Question: What is the correct HBM mapping for the scenario below?
I need to qualify 'ValueItem' in the database as either an Income or Expense item in order for NHibernate to load it into the correct list when loading it.
The contetns of the IncomeItems and ExpenseItems collections are the same when retrieving 'Container' from the DB.

'''
public class Container
{
public virtual IList<ValueItem> IncomeItems { get; set; }
public virtual IList<ValueItem> ExpenseItems { get; set; }
}
public class ValueItem
{
public virtual double Amount { get; set; }
public virtual string Description { get; set; }
}
'''
'''
<class name="Container">
<id name="Id">
<generator class="hilo" />
</id>
<list name="IncomeItems " cascade="all-delete-orphan">
<key column="ContainerId" />
<index column="ItemIndex" />
<one-to-many class="ValueItem"/>
</list>
<list name="ExpenseItems " cascade="all-delete-orphan">
<key column="ContainerId" />
<index column="ItemIndex" />
<one-to-many class="ValueItem"/>
</list>
</class>
<class name="ValueItem">
<id column="Id" type="int">
<generator class="hilo" />
</id>
<property name="Amount" />
<property name="Description" />
</class>
'''
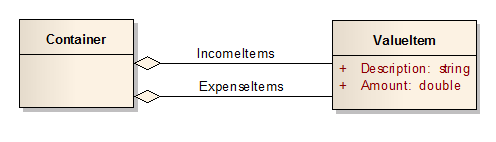
Answer: This answer from <URL> solves my problem:
Don's answer:
I have a similar mapping to yours, except that I am using bags instead of lists, I have inverse="true", cascade set to the default, I explicitly set the table name, I have different column names for each key, and I have references back to what would be your Container with unique names for each. Perhaps it's the inverse=true or the different
column names.
Sorry about the hokey class names. I changed them from the realdomain object names on the spot, and I'm not feeling very creative.
Hope this helps,
'''
<class name="Form" >
<many-to-one name="CreatorPerson" class="Person" />
<many-to-one name="ProcessorPerson" class="Person" />
</class>
<class name="Person">
<bag name="FormsCreated" inverse="true">
<key>
<column name="CreatorPersonId" not-null="true" />
</key>
<one-to-many class="Person" />
</bag>
<bag name="FormsToProcess" inverse="true">
<key>
<column name="ProcessorPerson" not-null="true" />
</key>
<one-to-many class="Person" />
</bag>
</class>
'''